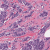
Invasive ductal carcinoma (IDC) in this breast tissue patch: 1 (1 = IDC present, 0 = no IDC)